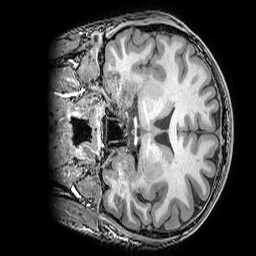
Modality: T1w
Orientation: coronal
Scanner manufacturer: ge
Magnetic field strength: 3 T
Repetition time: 0.008512 s
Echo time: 0.003336 s